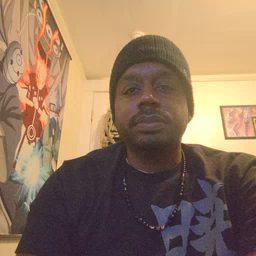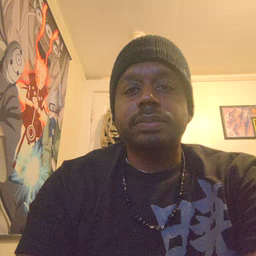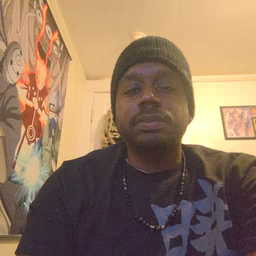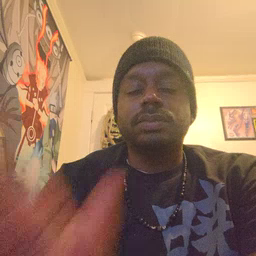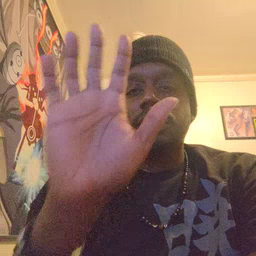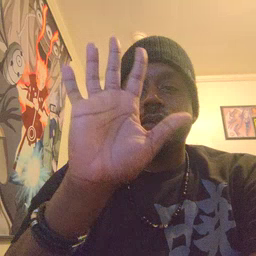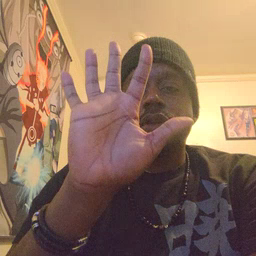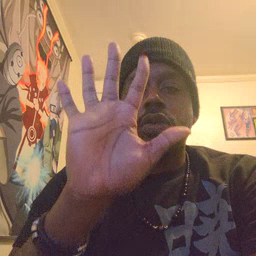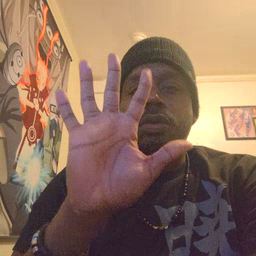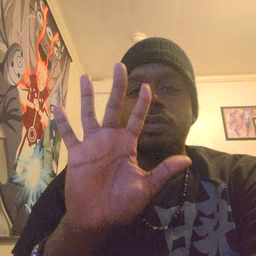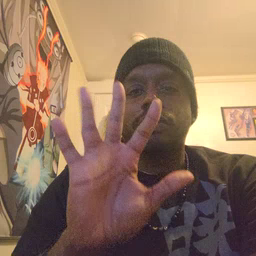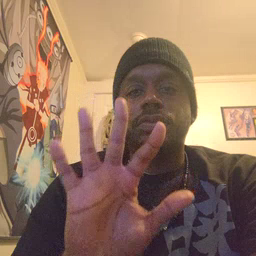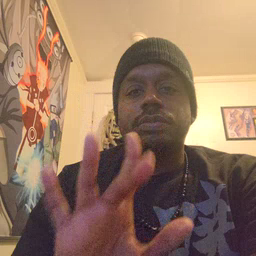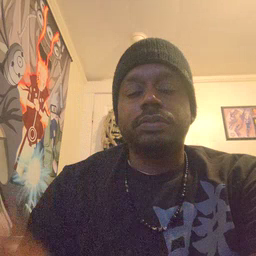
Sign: snow